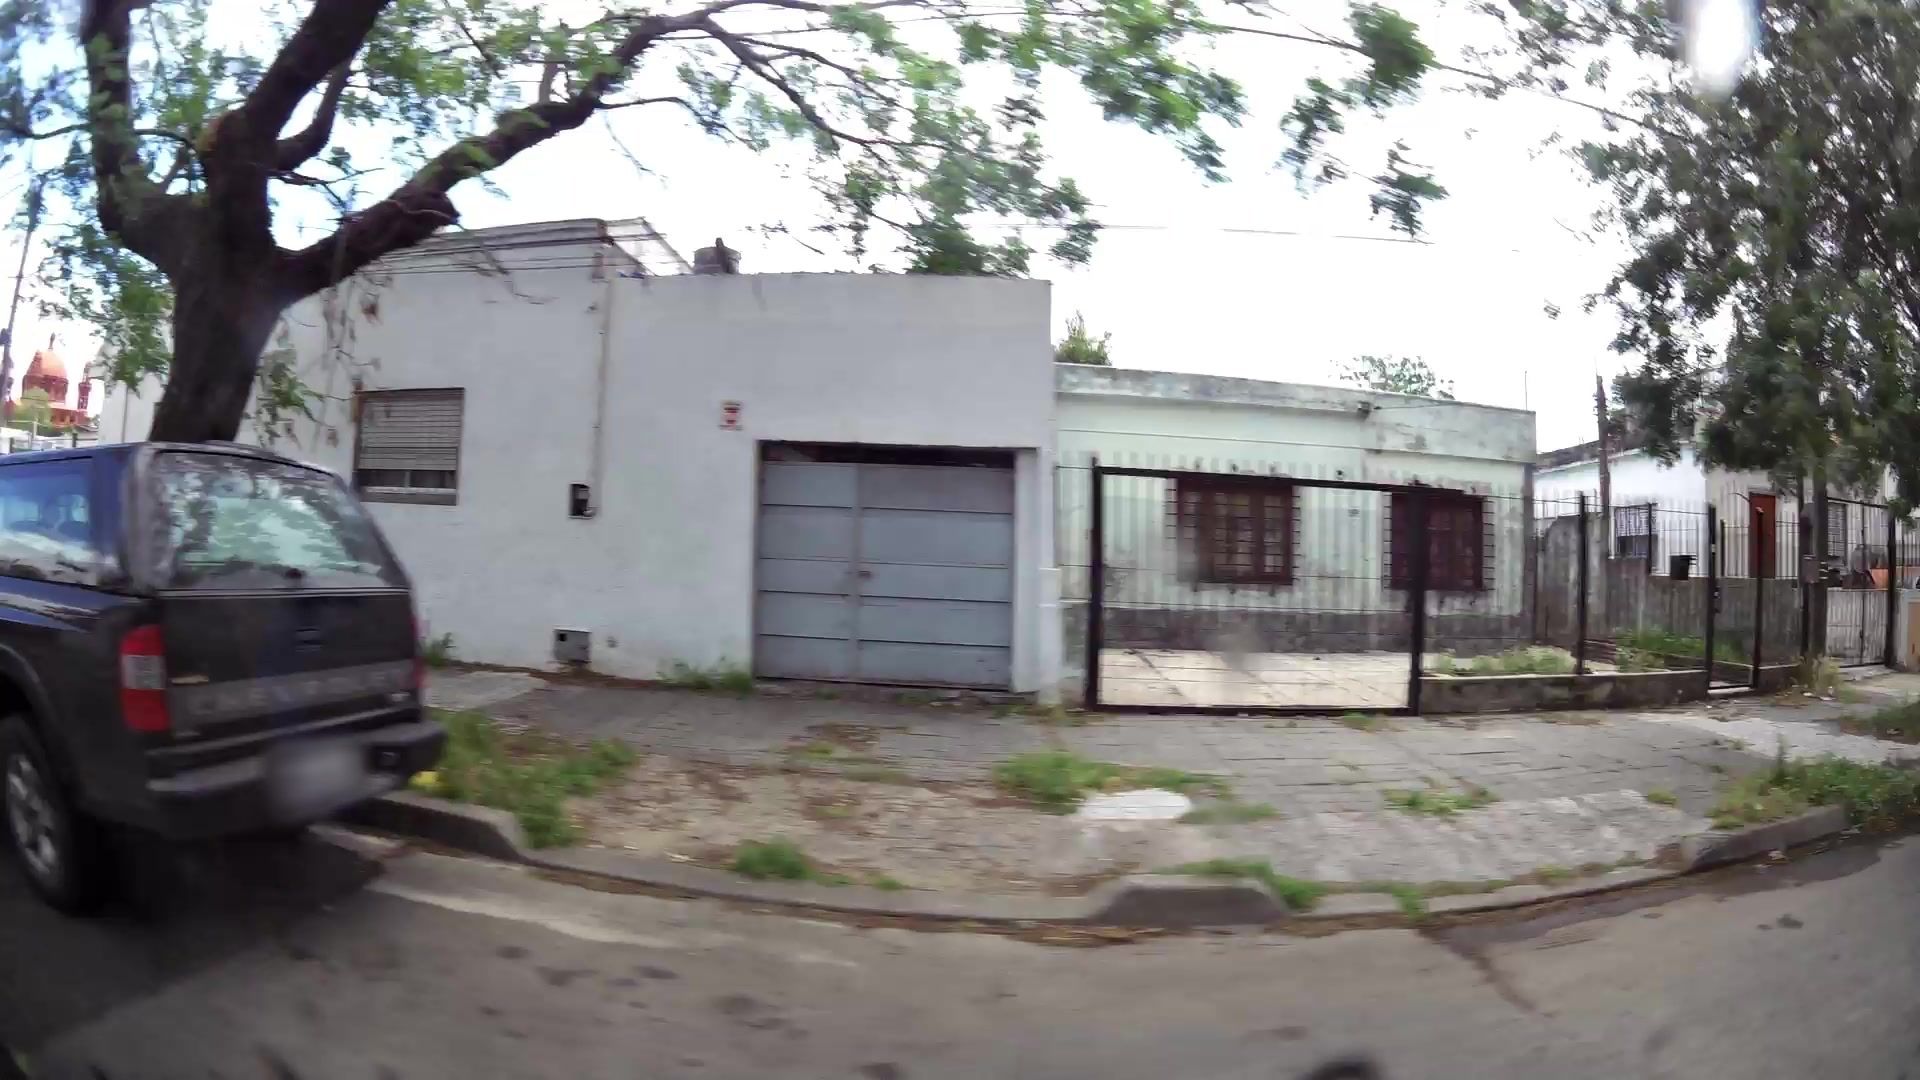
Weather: snowy
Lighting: day
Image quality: good
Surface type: walking surface
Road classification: residential
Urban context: urban centre
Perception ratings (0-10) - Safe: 3.7, Lively: 1.64, Beautiful: 1.6, Boring: 3.76, Depressing: 6.84, Wealthy: 1.93